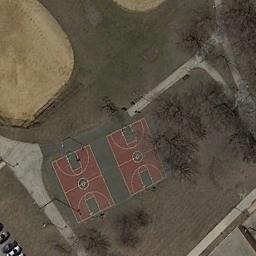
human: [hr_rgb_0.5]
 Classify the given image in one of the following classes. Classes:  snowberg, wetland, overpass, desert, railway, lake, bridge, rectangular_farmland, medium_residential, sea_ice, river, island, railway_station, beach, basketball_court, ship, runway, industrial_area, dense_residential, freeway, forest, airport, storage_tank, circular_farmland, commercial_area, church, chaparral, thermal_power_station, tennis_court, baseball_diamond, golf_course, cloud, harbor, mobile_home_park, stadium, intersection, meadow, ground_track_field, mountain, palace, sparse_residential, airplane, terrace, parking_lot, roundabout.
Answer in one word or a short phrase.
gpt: basketball_court